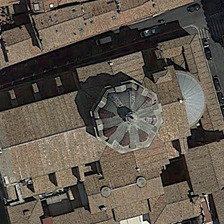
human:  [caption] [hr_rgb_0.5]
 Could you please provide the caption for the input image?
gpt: there are many grey buildings in the chuch .

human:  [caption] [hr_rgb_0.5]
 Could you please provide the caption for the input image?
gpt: a church is near a road .

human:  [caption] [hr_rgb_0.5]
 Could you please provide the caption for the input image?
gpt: a church is near a road .

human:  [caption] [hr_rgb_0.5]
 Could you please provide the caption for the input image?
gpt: there are many grey buildings in the chuch .

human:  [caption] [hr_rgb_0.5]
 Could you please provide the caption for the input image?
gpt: a church is near a road .